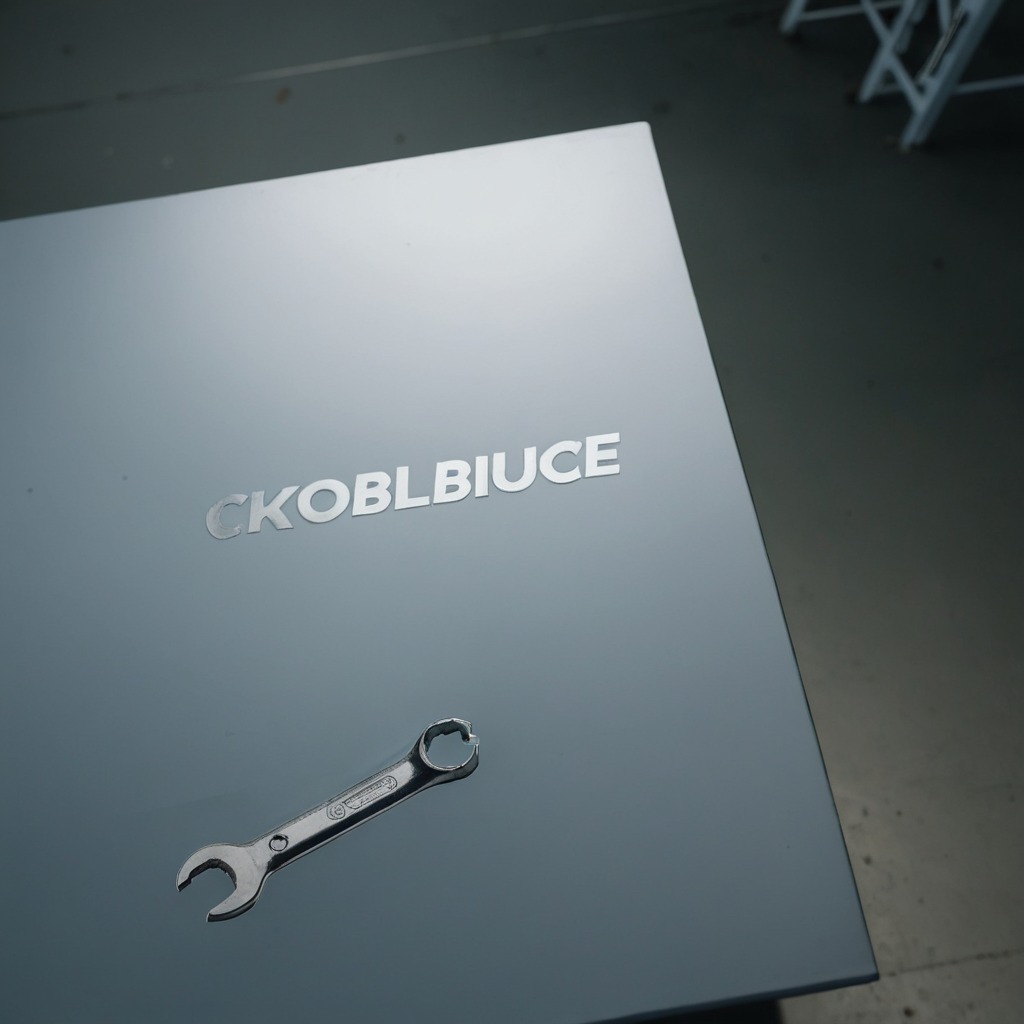
An wrench is lying on the toolbox surface in an airplane hangar workshop.